Question: I am working on a Wordpress theme for a friend, and for some reason I couldn't pin-point, there's an extra space on the bottom of the page. My container divs have 100% height, I added red & blue borders just so the boundaries are visible.
My structure is as follows:

dark grey is the mother container in which there are two child containers (medium grey), inside the right child container, there's another container (light grey)
Anyone with a fresh pair of eyes could help me fix this?
<URL>
<URL>
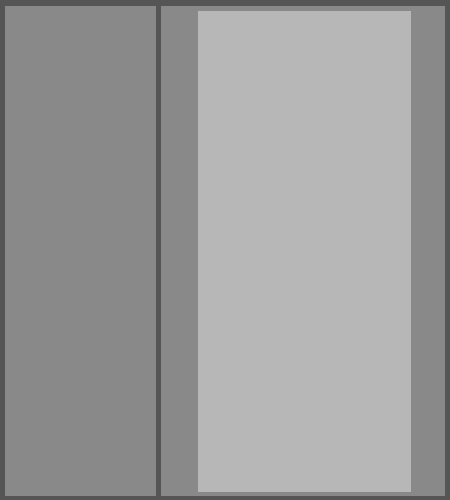
Answer: Remove padding top and bottom from '#sidebar'. that is putting extra space beneath the sidebar.
Try this:-
'''
#sidebar {
border: 1px solid green;
position: absolute;
top: 0;
left: 0;
width: 19%;
height: 100%;
padding: 0 2% 0 2%;
height: 100%;
}
'''